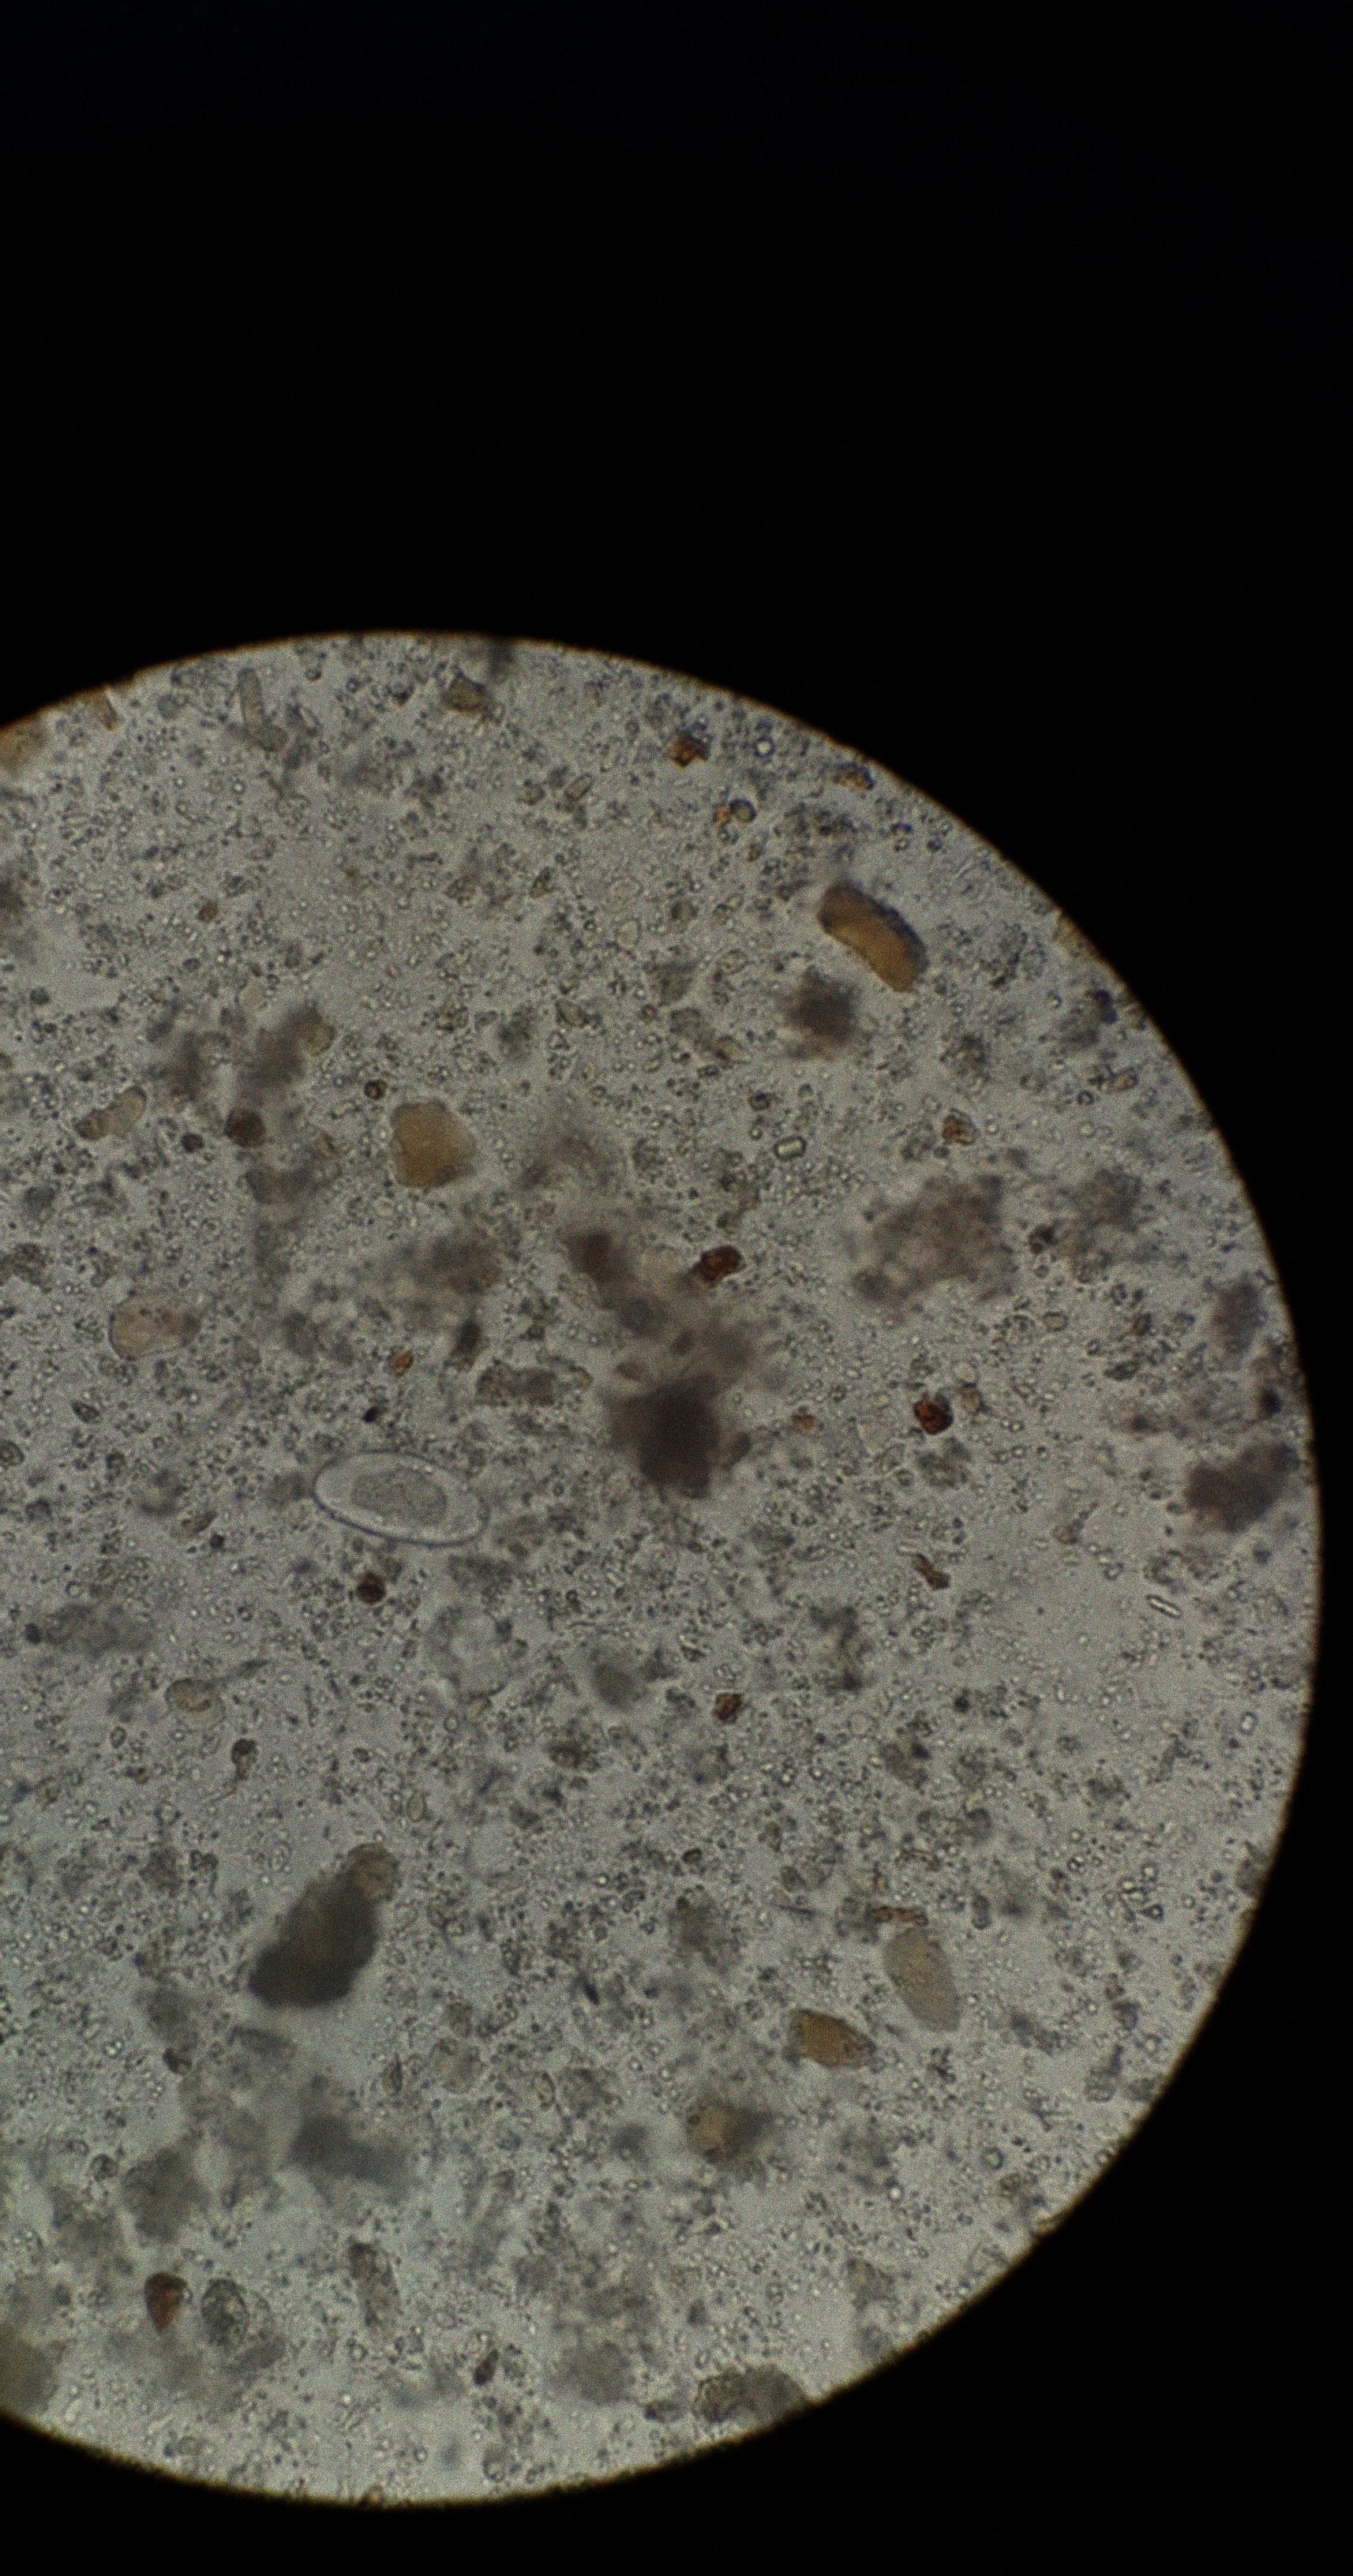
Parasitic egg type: Enterobius vermicularis